Interaction volume radius: 5 \u00c5
Interaction volume height: 10 \u00c5
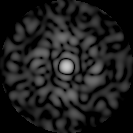
Disorder parameter: 0.8266